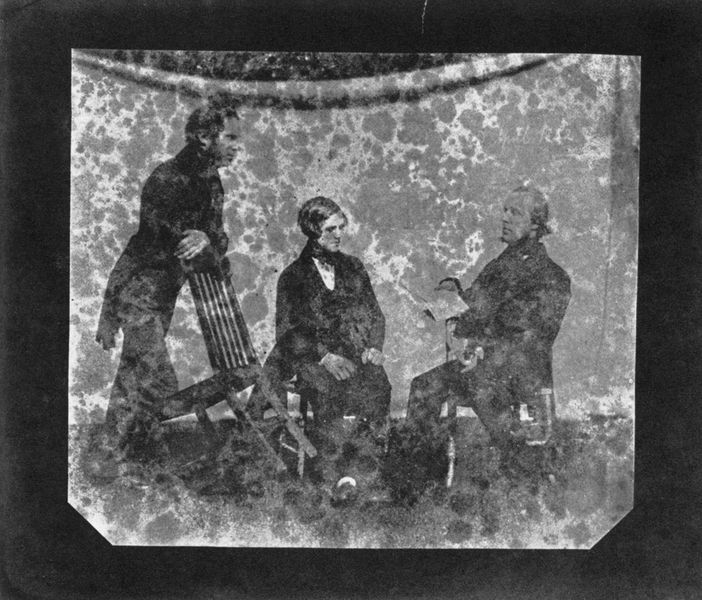
Titel: Gruppe
Künstler: William Henry Fox Talbot
Schlagwörter: gruppe, mann, weiß, menschen, sitzen, frau, grau, holz, männer, paris, profil, schwarz, stuhl, stühle, zimmer, blick, schal, tuch, gespräch, herren, alt, anzug, bart, jung, profile, kragen, rahmen, stehen, portrait, vorhang, haare, sessel, sitzend, stehend, drei, personen, bühne, theater, scheitel, lehne, sitze, unterhaltung, frack, club, seitenscheitel, lesen, stuhllehne, fliege, foto, fotografie, photographie, hängen, buch, zettel, schwarzweiss, backenbart, literatur, bürgertum, gentlemen, gruppenbild, kotletten, photo, flecken, brief, abstützen, diskussion, fleckig, lesend, vorhand, gespräche, sitzed, lehnend, disput, auflehnen, vorlesen, photografie, flecke, hören, trio, kippen, daguerreotypie, lässigkeit, fotoplatte, gesprächunterhaltung, szee, 19. jahrhundert, smokin, intellegtuelle, aussilberung